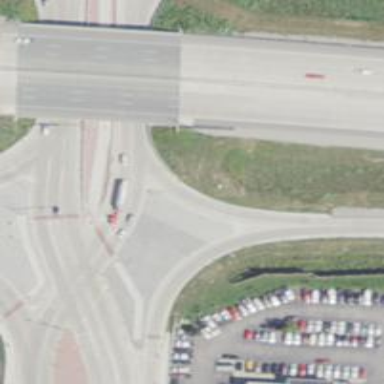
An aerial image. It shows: Primary highway leading to Diverging Diamond Interchange.